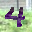
Label: 4